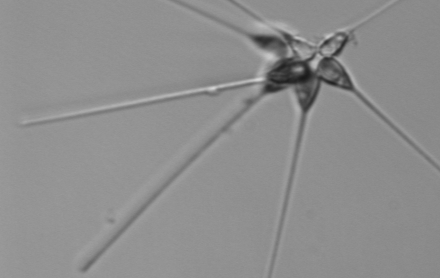
Label: Asterionellopsis_glacialis